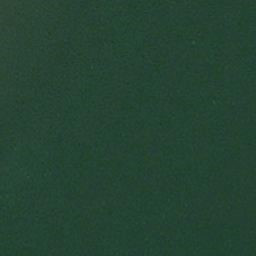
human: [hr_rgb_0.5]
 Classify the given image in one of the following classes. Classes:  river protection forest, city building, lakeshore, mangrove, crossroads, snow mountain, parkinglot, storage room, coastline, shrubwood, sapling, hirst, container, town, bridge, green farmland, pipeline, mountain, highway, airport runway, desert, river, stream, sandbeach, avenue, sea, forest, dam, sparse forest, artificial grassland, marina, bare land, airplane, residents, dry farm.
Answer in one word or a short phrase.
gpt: sea